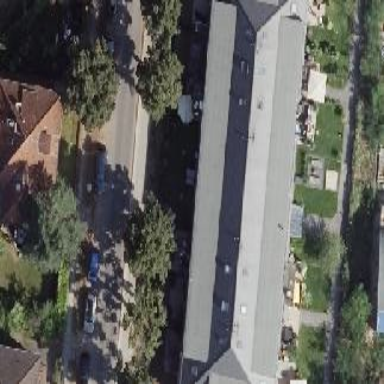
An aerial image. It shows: Hipped-roof building with apartments.